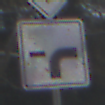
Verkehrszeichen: VerlaufVorfahrtsstrasse9
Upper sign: Vorfahrtsstrasse
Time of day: MorningAfternoon
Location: Outdoor (Special)
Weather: Clear
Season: Winter
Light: Natural